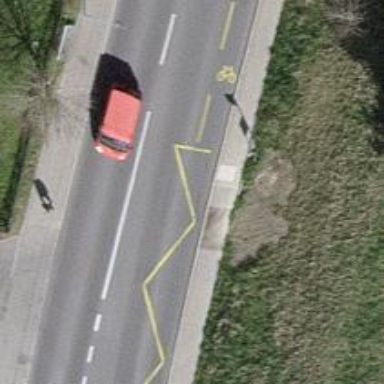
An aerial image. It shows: Bus stop with designated stop position for public transport.